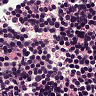
Metastatic tissue present: no